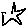
Label: star